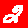
Digit: 2